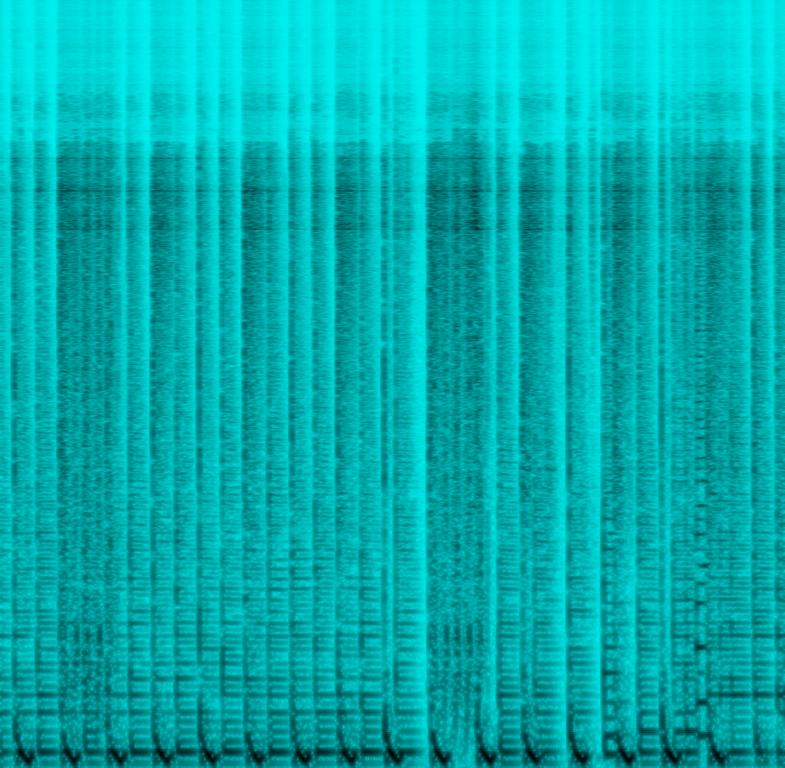
The low quality recording features a techno song that consists of DJ scratching sound effects, groovy bass, buzzy synth leads, punchy "4 on the floor" kick pattern, shimmering hi hats and some claps. It sounds energetic, aggressive and weird - due to those synth lead "screams".